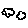
Label: cloud